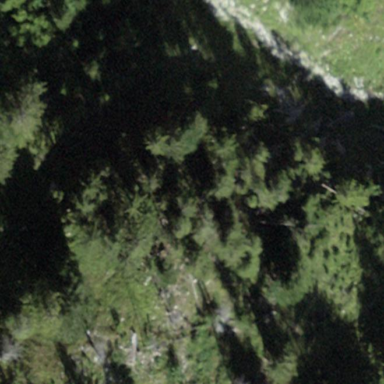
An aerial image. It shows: Forest area.